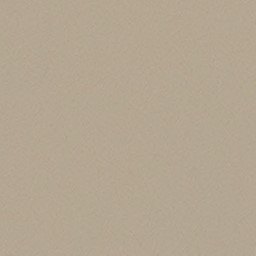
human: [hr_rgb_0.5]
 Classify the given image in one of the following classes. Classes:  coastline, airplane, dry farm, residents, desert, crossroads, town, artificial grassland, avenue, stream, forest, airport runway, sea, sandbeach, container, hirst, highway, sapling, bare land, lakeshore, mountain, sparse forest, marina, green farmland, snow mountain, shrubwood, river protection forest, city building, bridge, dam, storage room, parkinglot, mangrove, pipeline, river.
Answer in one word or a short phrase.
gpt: desert